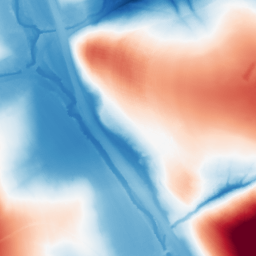
Category: morphological
Decomposition family: morphological
Decomposition parameters: operation: average
size: 100
Upsampling method: regularized
Upsampling parameters: scale: 4
lambda_reg: 0.001
Upsampling scale: 4